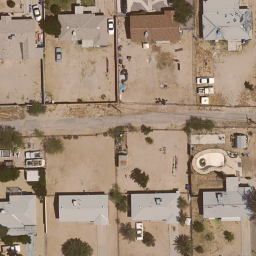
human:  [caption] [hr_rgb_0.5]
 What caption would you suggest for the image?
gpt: A medium residential area with a road goes through this area .

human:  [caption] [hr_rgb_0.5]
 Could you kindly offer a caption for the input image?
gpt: Some houses arranged neatly in the medium residential area .

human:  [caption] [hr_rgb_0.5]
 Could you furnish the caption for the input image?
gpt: A medium residential area with houses arranged neatly .

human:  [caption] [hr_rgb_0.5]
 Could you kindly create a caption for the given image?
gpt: It is a medium residential area .

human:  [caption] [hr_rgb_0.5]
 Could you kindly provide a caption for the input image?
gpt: This is a medium residential area with a road goes through this area .